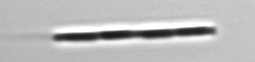
Label: Leptocylindrus